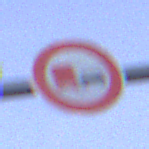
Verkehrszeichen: UeberholverbotKraftfahrzeuge
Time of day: SunriseSunset
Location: Outdoor (Suburban)
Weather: PartlyCloudy
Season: NotSpecified
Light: Natural